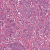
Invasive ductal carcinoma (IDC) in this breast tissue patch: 1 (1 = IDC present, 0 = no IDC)